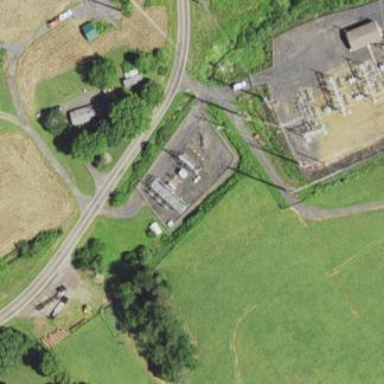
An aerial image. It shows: Outdoor distribution-level power substation enclosed by fence.